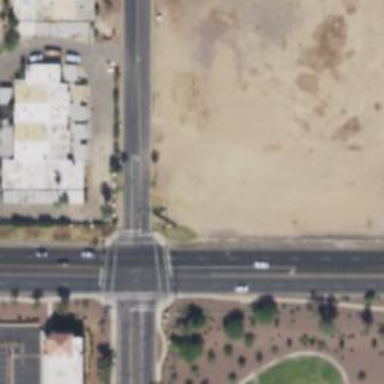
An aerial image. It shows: Solid stop line on the road.